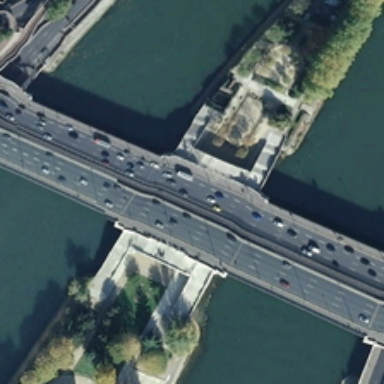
Many cars are on a bridge above a river with an island in it .